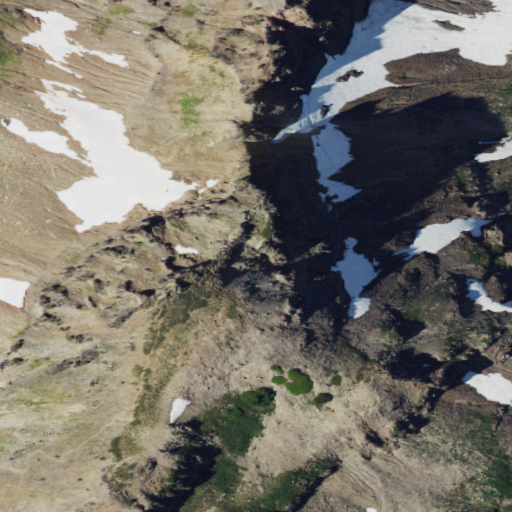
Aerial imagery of cape in Washington named Hawkeye Point containing barren land, snow, and shrub